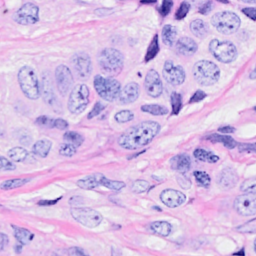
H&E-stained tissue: Breast